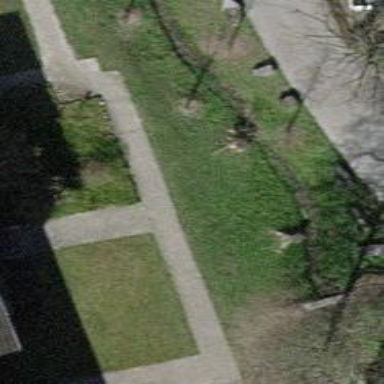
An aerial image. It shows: Bench for seating.